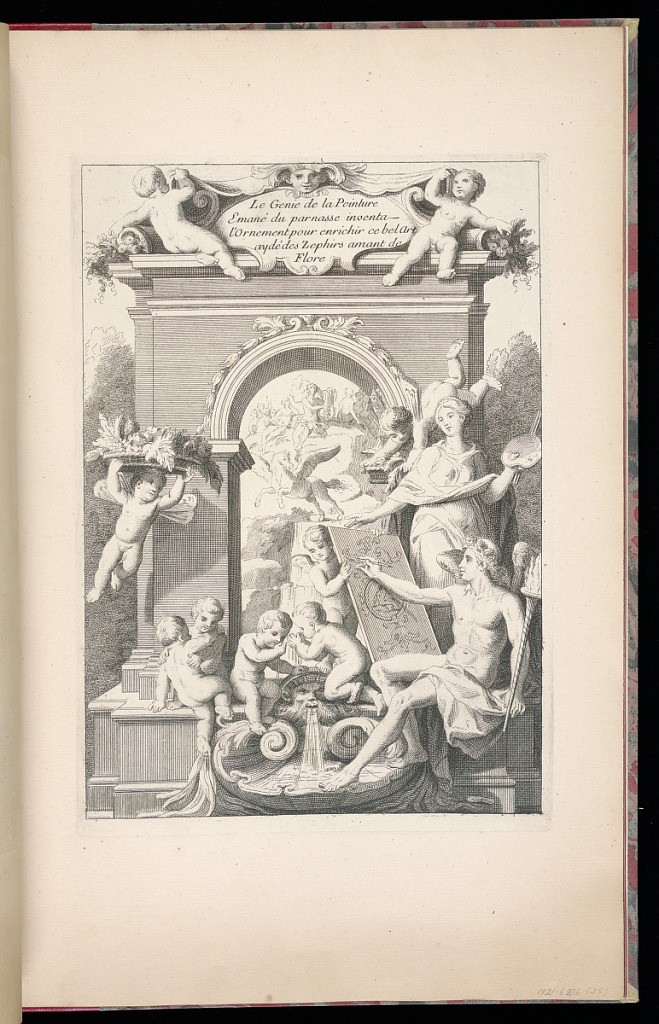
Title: Allegory of Painting and Ornament
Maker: Jacques Fouquet, French, active 1685 – 1704
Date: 1707–44
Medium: Etching on laid paper
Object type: Print
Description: An allegorical print depicting the genius of painting. A winged male figure sits painting ornament on a panel in the foreground with a standing female figure behind him holding a palette and paint brushes. Several putti surround them, including a flying putto holding a basket of flowers above his head. A Triumphal arch behind them with the figure of Apollo and his muses and a Pegasus in the background, visible through the arch. A descriptive text is lettered above the arch within a central cartouche, framed by putto, C-scolls, flowers and a central mascaron within drapery. Trees on either side of the arch.